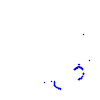
Particle: pion